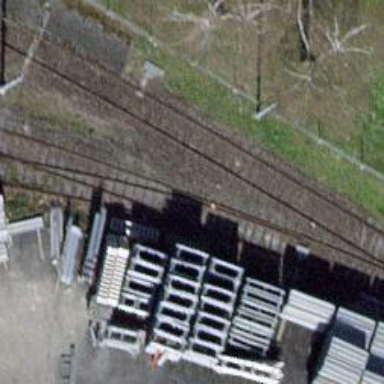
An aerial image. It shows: Railway switch.